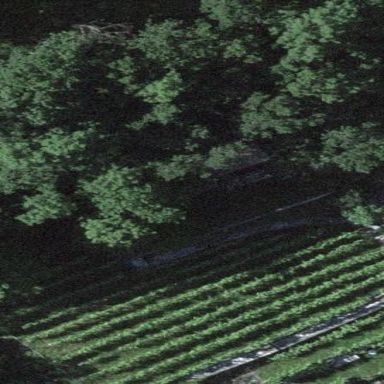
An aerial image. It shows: Vineyard.